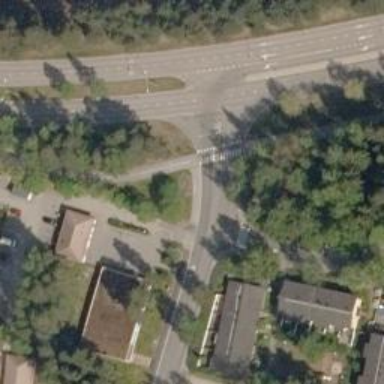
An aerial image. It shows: Road with "give way" sign.